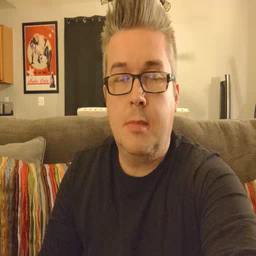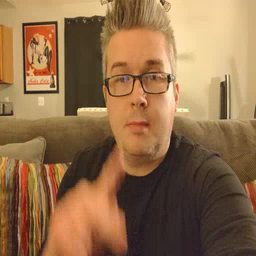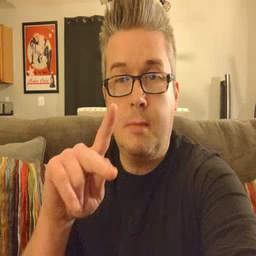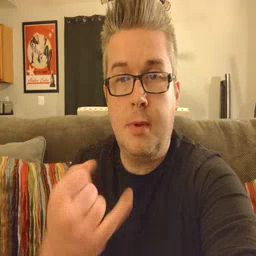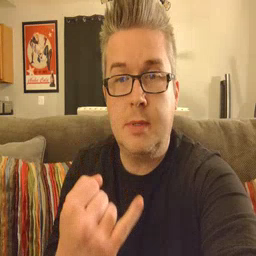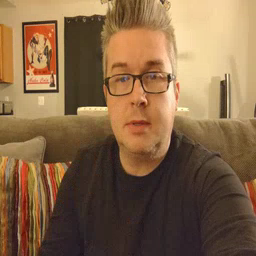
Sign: pajamas